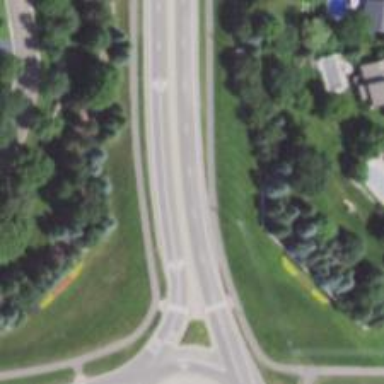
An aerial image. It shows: Secondary dual-carriageway road with asphalt surface.